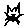
Label: cat